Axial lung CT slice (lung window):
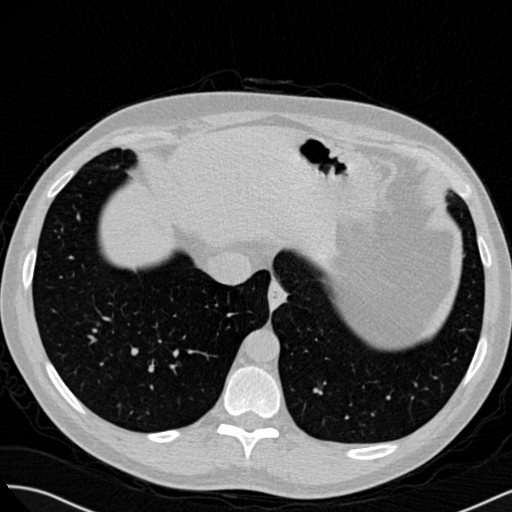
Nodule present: no